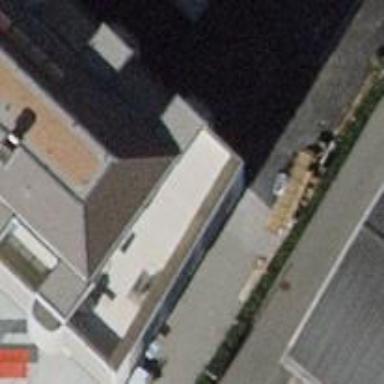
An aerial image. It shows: Furniture shop.